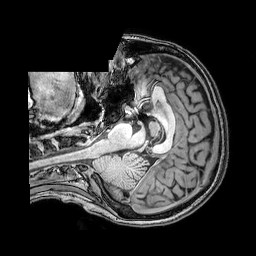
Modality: T1w
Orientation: axial
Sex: female
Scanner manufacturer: philips
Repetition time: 0.008106 s
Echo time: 0.00371 s